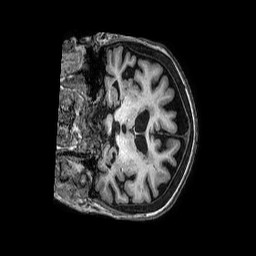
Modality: T1w
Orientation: coronal
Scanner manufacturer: philips
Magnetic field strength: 3 T
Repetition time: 0.006824 s
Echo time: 0.003102 s